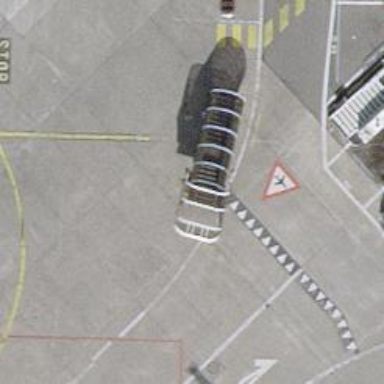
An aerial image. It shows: Airport parking position.